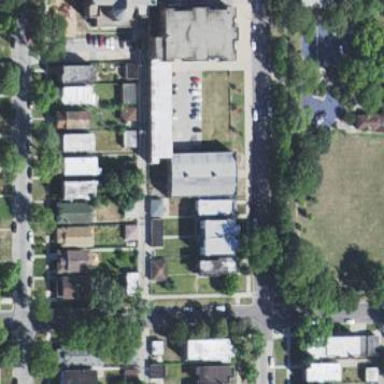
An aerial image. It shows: School.